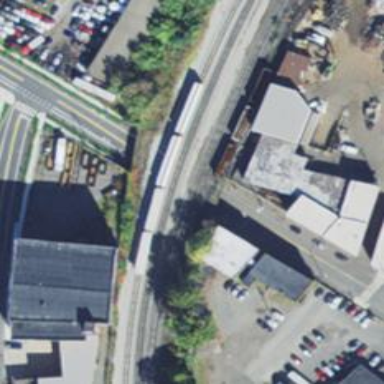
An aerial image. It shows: Abandoned railway yard is depicted.